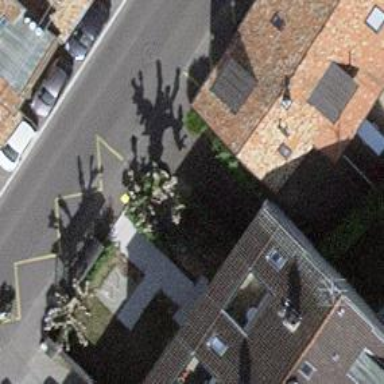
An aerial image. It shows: Asphalt sidewalk leading to platform for public transport.